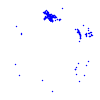
Particle: pion